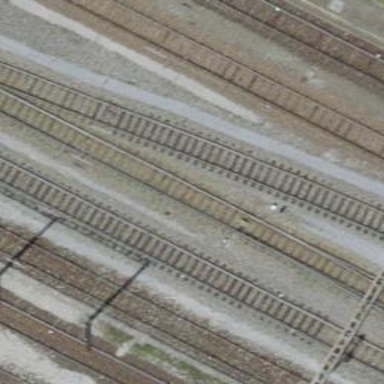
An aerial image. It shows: Yard with single rail track. The railway track is electrified with contact line for service purposes.